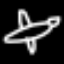
Label: airplane